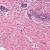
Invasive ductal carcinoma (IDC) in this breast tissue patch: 0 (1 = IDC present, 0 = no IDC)